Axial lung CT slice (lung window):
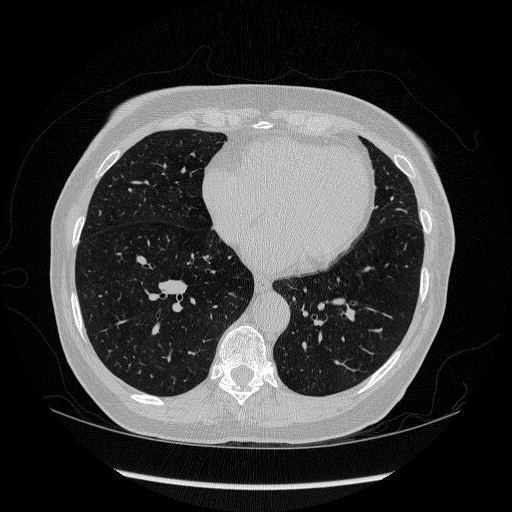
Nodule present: no